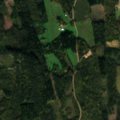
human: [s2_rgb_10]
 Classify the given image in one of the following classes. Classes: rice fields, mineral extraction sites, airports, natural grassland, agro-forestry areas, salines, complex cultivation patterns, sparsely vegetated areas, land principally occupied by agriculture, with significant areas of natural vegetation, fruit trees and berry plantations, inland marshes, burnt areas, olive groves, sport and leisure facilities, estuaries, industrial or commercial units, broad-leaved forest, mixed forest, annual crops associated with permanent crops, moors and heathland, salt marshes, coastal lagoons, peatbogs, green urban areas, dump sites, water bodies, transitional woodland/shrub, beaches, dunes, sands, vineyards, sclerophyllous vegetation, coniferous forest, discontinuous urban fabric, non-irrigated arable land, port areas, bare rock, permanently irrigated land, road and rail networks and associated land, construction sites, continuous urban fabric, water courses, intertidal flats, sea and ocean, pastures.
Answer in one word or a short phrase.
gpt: non-irrigated arable land, land principally occupied by agriculture, with significant areas of natural vegetation, coniferous forest, mixed forest